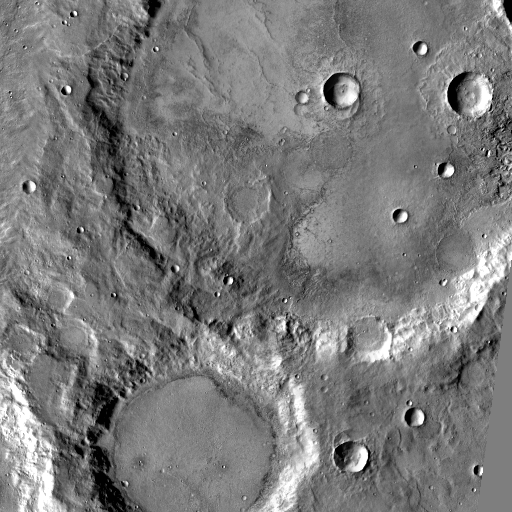
Crater classes present: Background, Other, Layered, Buried, Secondary